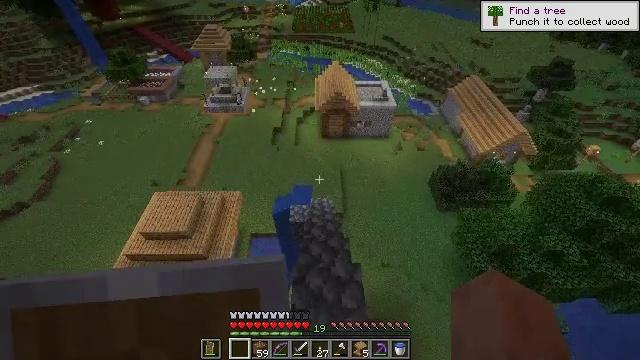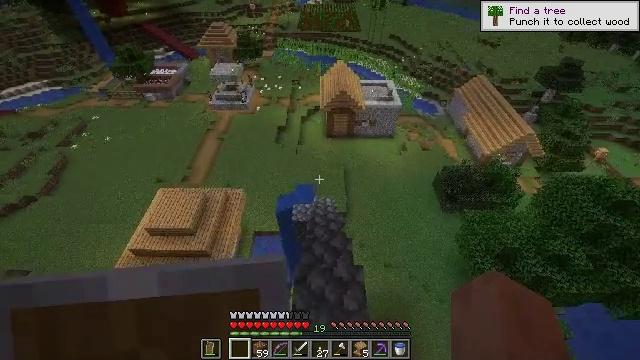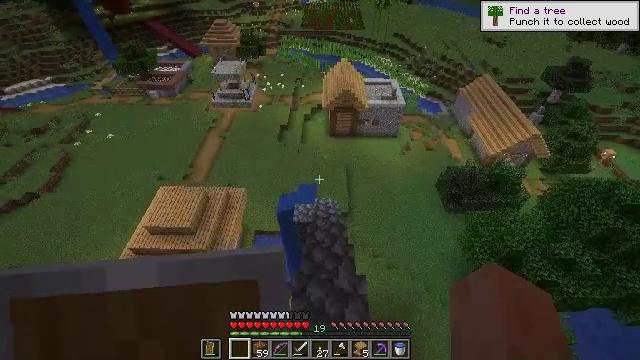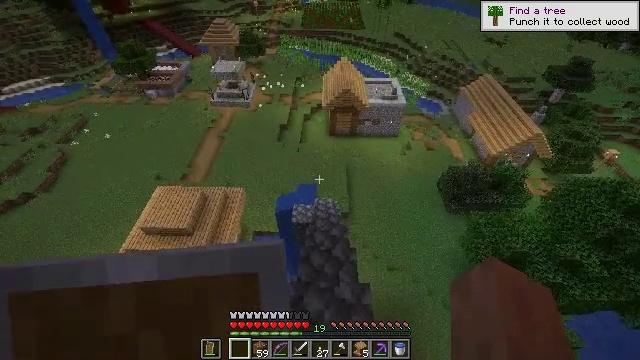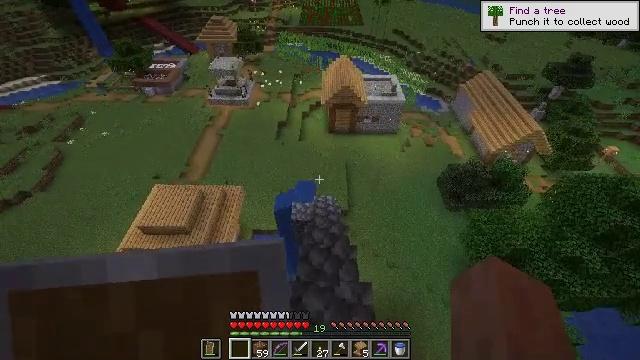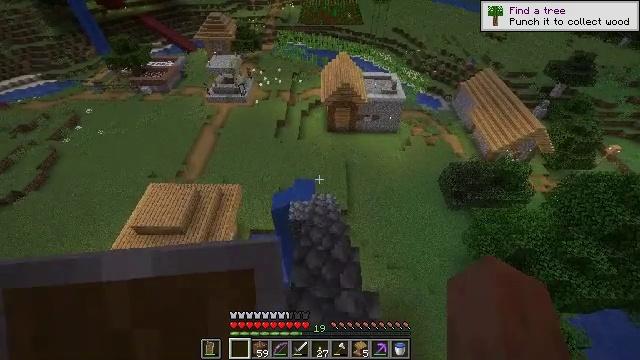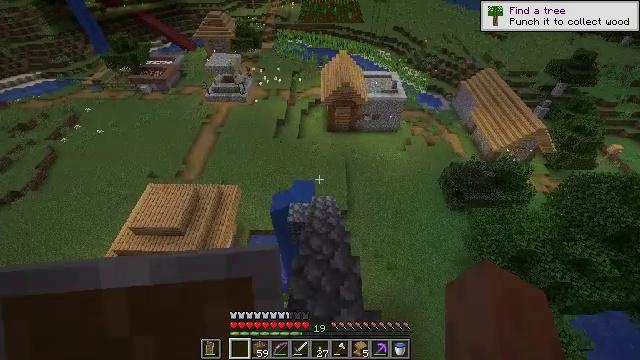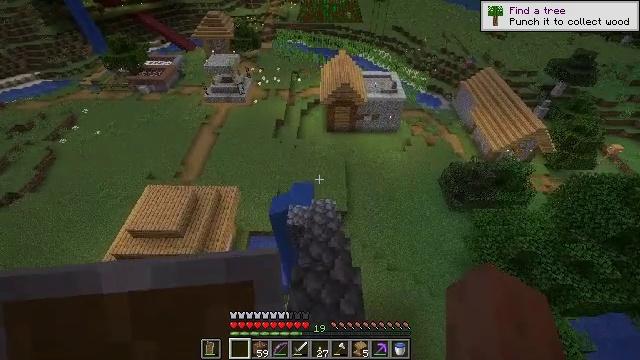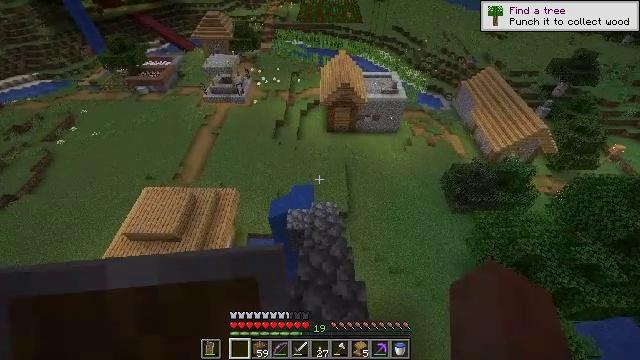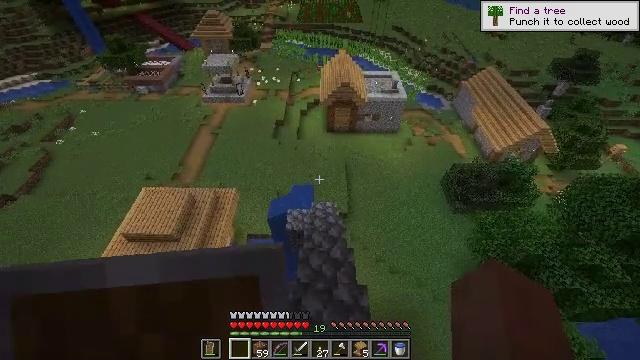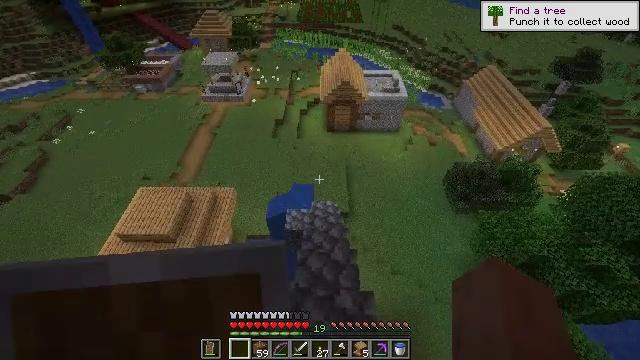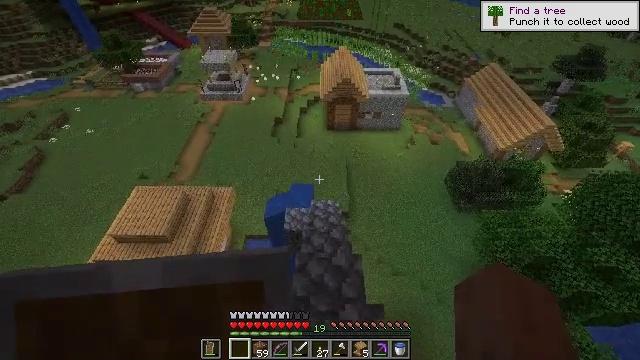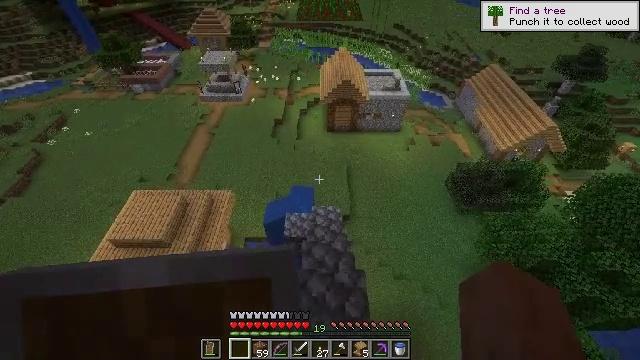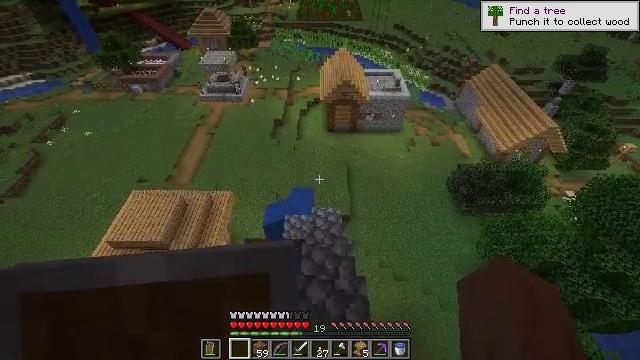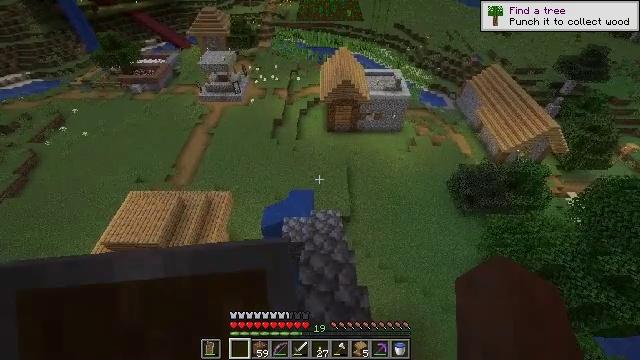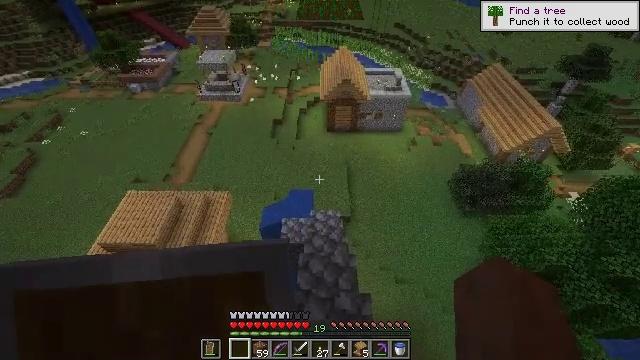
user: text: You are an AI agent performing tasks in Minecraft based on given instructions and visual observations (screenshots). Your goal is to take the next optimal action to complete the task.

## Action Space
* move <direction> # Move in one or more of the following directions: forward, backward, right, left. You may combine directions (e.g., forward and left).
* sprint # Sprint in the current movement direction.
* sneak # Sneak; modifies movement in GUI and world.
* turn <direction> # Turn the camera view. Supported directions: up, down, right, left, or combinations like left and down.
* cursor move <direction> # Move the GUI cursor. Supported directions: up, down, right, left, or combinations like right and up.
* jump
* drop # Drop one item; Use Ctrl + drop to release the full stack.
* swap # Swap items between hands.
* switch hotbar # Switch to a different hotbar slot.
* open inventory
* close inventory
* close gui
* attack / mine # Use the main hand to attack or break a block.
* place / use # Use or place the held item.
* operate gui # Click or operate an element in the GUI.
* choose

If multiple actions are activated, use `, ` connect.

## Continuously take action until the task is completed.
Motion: motion action
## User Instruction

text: Combine oak planks and sticks to craft an oak sign.
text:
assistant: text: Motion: move forward, turn left
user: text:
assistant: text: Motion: move forward
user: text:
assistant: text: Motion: move forward
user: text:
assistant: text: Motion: move forward
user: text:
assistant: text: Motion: move forward
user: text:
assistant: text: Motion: move forward
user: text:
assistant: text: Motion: move forward
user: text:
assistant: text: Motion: move forward
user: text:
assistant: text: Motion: move forward
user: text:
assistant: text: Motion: move forward
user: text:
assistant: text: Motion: move forward
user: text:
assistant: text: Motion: move forward
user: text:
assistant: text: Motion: move forward
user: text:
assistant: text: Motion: move forward
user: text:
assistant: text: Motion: move forward
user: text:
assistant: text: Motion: move forward
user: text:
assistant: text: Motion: move forward
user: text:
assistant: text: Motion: move forward
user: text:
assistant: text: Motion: move forward
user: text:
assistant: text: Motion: move forward
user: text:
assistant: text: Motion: move forward
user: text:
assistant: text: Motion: move forward
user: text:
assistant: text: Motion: move forward
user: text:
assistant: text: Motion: move forward
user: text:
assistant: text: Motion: move forward
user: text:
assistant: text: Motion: move forward
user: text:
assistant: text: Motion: move forward
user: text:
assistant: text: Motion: move forward
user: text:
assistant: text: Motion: move forward
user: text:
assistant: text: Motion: move forward, turn left and down